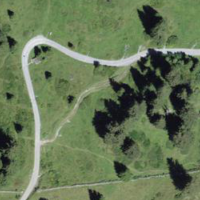
EUNIS habitat code: 23
Species observed at this site:
Rhododendron ferrugineum
Campanula barbata
Vaccinium myrtillus
Dactylorhiza maculata
Galium anisophyllon
Vaccinium uliginosum
Arnica montana
Lonicera caerulea